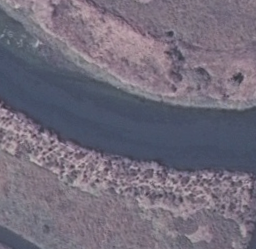
Label: river